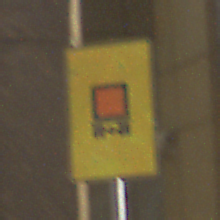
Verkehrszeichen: KennzeichnungspflichtigeFahrzeugeGefaehrlicheGueterOhnePfeilsymbol
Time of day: MorningAfternoon
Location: Outdoor (Urban)
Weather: PartlyCloudy
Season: NotSpecified
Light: Natural